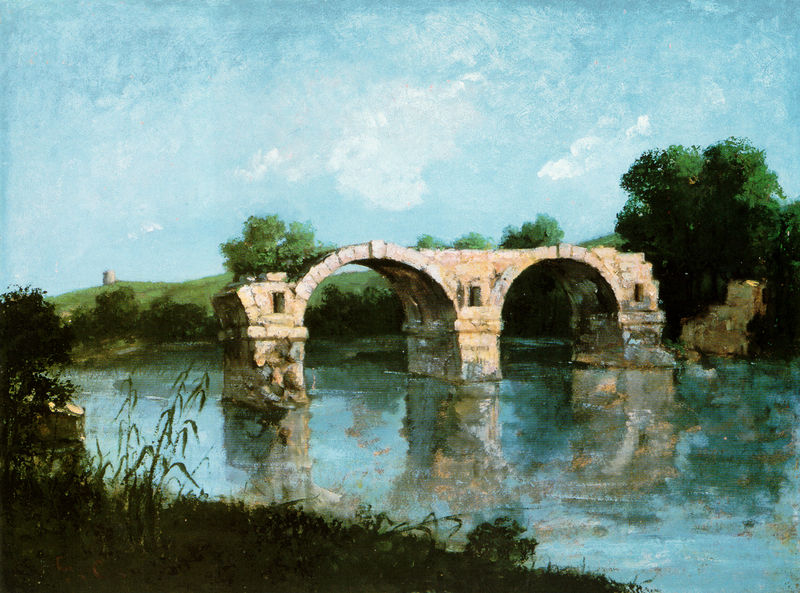
Titel: Le Pont d'Ambrussum, Die Brücke von Ambrussum
Künstler: Gustave Courbet
Standort: Montpellier
Institution: Musée Fabre
Schlagwörter: baum, berg, blau, dunkel, gemälde, himmel, schatten, wasser, weiß, wolken, bäume, fluss, grün, landschaft, ocker, see, ufer, braun, fenster, grau, hell, licht, pfeiler, strasse, türkis, gras, wiese, beige, architektur, sockel, stein, steine, spiegel, öl, bach, gräser, hügel, natur, schilf, spiegelung, brücke, busch, büsche, gewässer, kanal, sträucher, pflanzen, rosa, wald, turm, ruhig, bogen, zwei, mauer, halm, rand, rundbogen, strom, still, reflexion, bögen, verfall, ruine, antike, burg, mauerwerk, arkaden, gemäuer, schlussstein, kaputt, hügelig, antik, rundbögen, zerstört, spiele, aquädukt, viadukt, bau, bruchstein, waser, römisch, brücken, aquadukt, bauwerk, flussufer, aquedukt, blöcke, gebrochen, avignon, überreste, einsturz, schäfchenwolken, runie, abgebrochen, rufi, grün se, himmel blau wolken